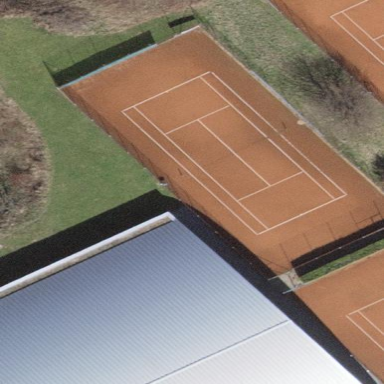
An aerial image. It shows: Tennis court on the leisure land pitch.